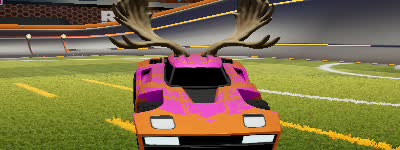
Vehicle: breakout